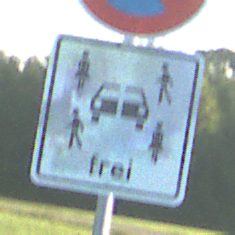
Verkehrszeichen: CarsharingfahrzeugeFrei
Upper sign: EingeschraenktesHalteverbot
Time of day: MorningAfternoon
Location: Outdoor (Nature)
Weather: Clear
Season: NotSpecified
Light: Natural